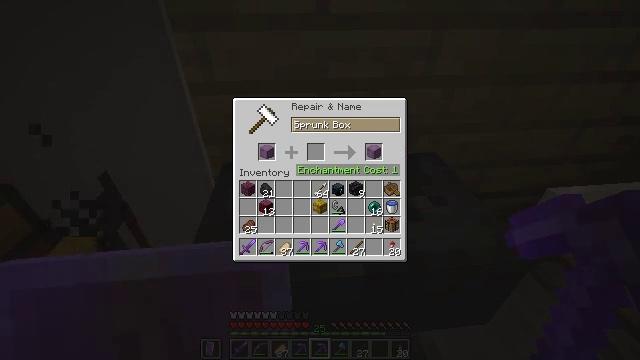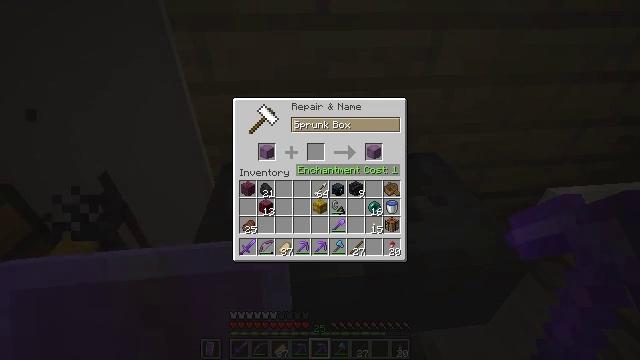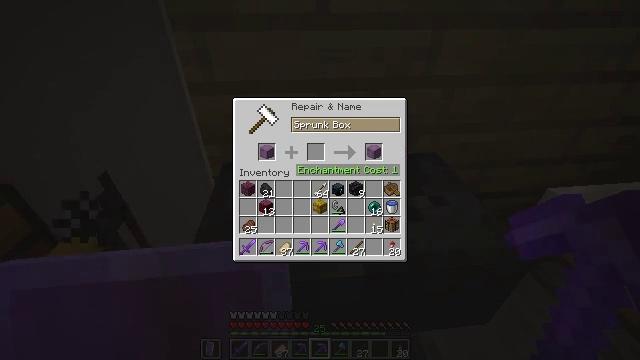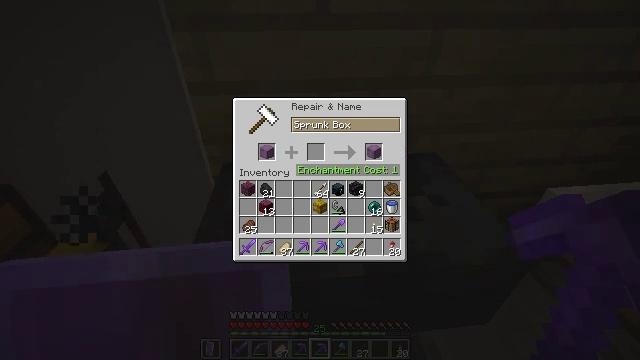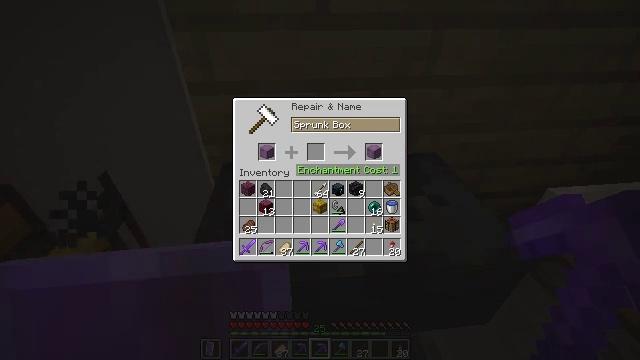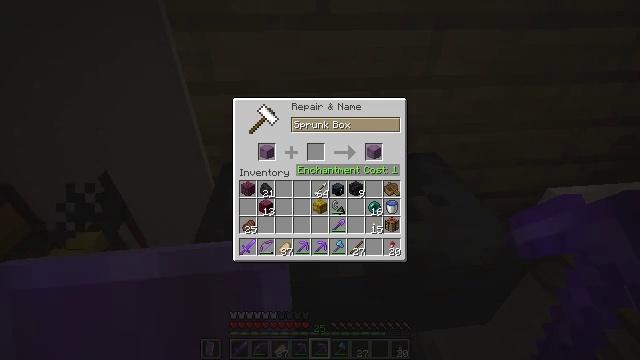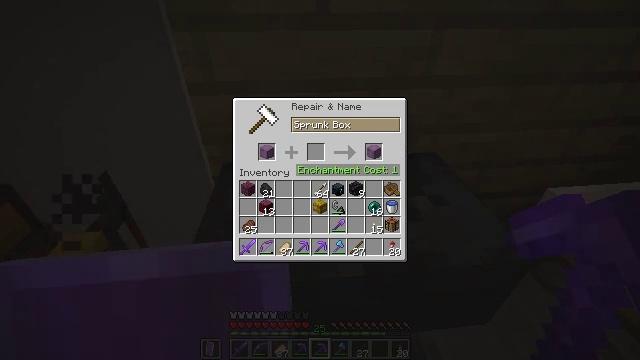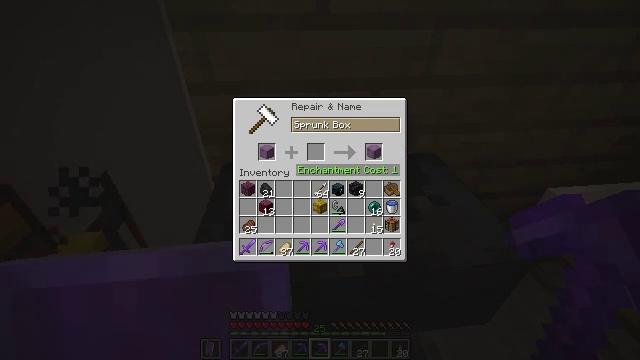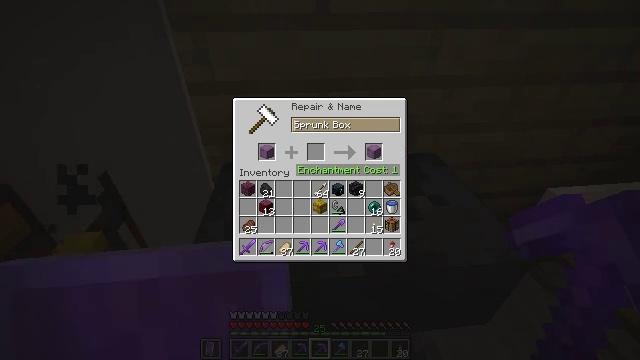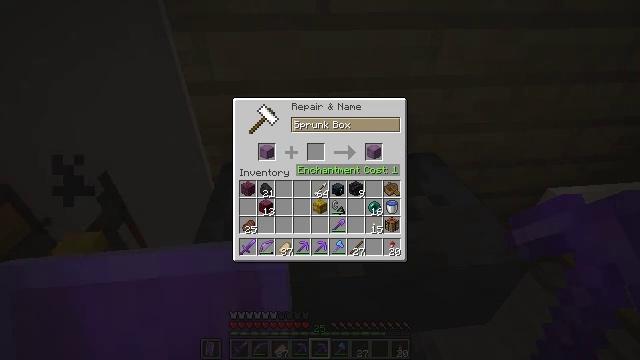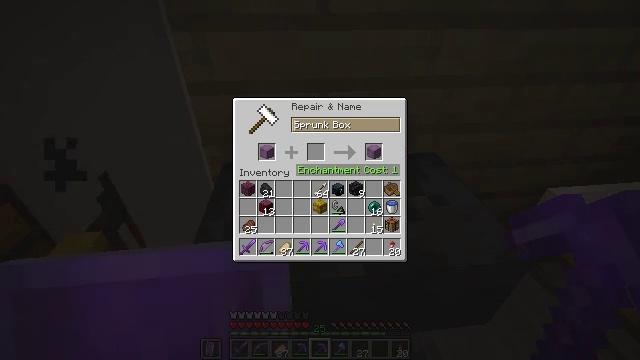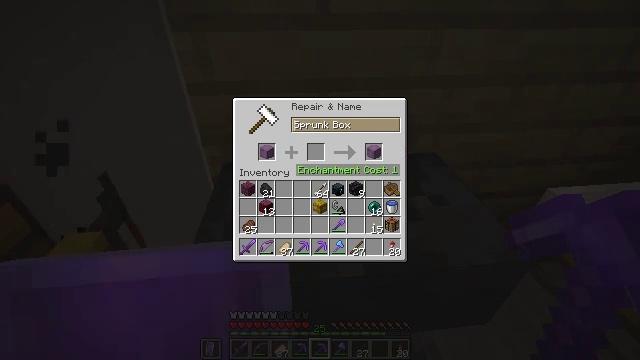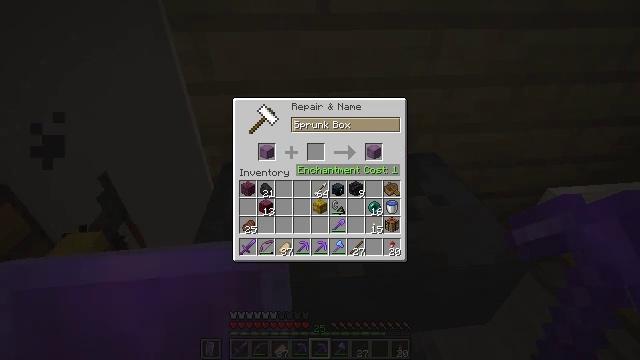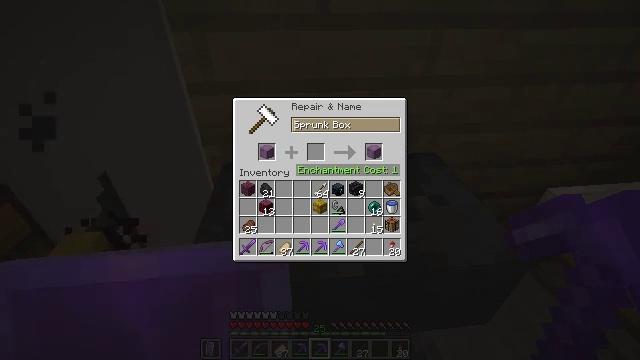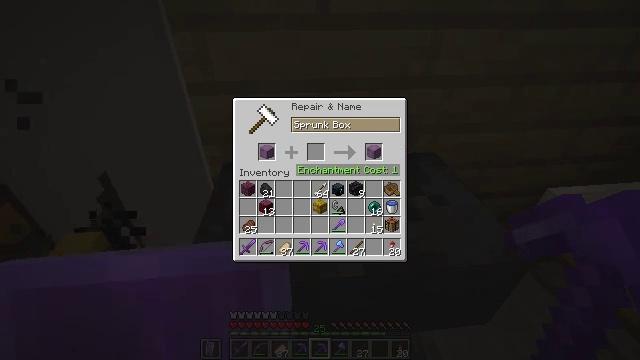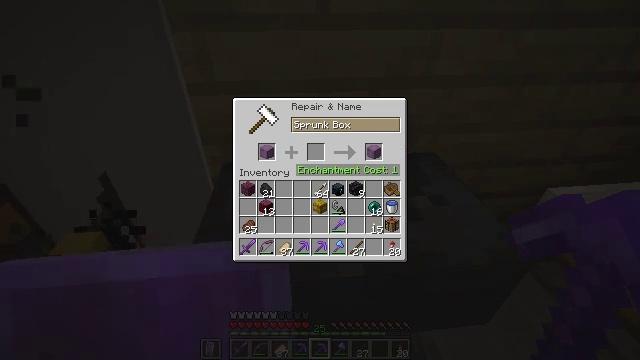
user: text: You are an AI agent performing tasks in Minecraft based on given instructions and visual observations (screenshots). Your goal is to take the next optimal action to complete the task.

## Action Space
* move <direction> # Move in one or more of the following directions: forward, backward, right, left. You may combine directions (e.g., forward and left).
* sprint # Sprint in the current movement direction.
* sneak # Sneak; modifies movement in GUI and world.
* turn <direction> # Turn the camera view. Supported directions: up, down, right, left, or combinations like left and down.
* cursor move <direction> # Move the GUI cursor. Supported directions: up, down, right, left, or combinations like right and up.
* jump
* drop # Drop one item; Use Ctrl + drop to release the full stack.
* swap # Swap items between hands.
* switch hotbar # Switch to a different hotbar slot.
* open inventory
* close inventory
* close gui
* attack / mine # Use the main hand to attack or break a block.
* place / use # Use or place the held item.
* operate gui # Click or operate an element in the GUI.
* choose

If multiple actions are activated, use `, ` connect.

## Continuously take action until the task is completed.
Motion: motion action
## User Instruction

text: Get magenta dye from the crafting table.
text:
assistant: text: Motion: no_op
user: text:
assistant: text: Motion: no_op
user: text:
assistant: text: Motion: no_op
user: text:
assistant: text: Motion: turn left
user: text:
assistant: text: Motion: turn left and down
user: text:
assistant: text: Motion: turn left and down
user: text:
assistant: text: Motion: no_op
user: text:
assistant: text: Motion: no_op
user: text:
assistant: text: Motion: no_op
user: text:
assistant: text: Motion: turn down
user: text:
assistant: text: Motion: turn down
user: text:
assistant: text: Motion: turn down
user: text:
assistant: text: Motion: no_op
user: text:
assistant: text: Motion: no_op
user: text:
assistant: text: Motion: turn left and down
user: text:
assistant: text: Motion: turn left and down
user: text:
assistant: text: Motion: no_op
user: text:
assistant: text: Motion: no_op
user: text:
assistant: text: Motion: no_op
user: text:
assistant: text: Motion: no_op
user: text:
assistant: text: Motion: no_op
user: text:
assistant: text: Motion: no_op
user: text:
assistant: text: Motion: no_op
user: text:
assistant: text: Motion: no_op
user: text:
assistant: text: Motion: no_op
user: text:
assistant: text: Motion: no_op
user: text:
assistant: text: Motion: no_op
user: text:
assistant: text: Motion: no_op
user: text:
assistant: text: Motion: no_op
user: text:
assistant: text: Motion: no_op